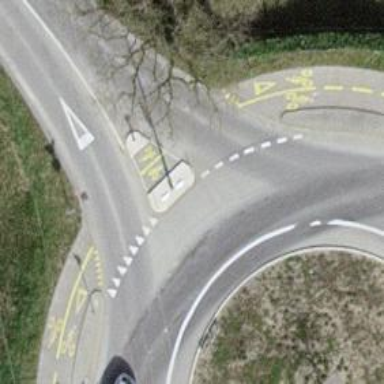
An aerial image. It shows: Secondary road leading to roundabout.